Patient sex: M
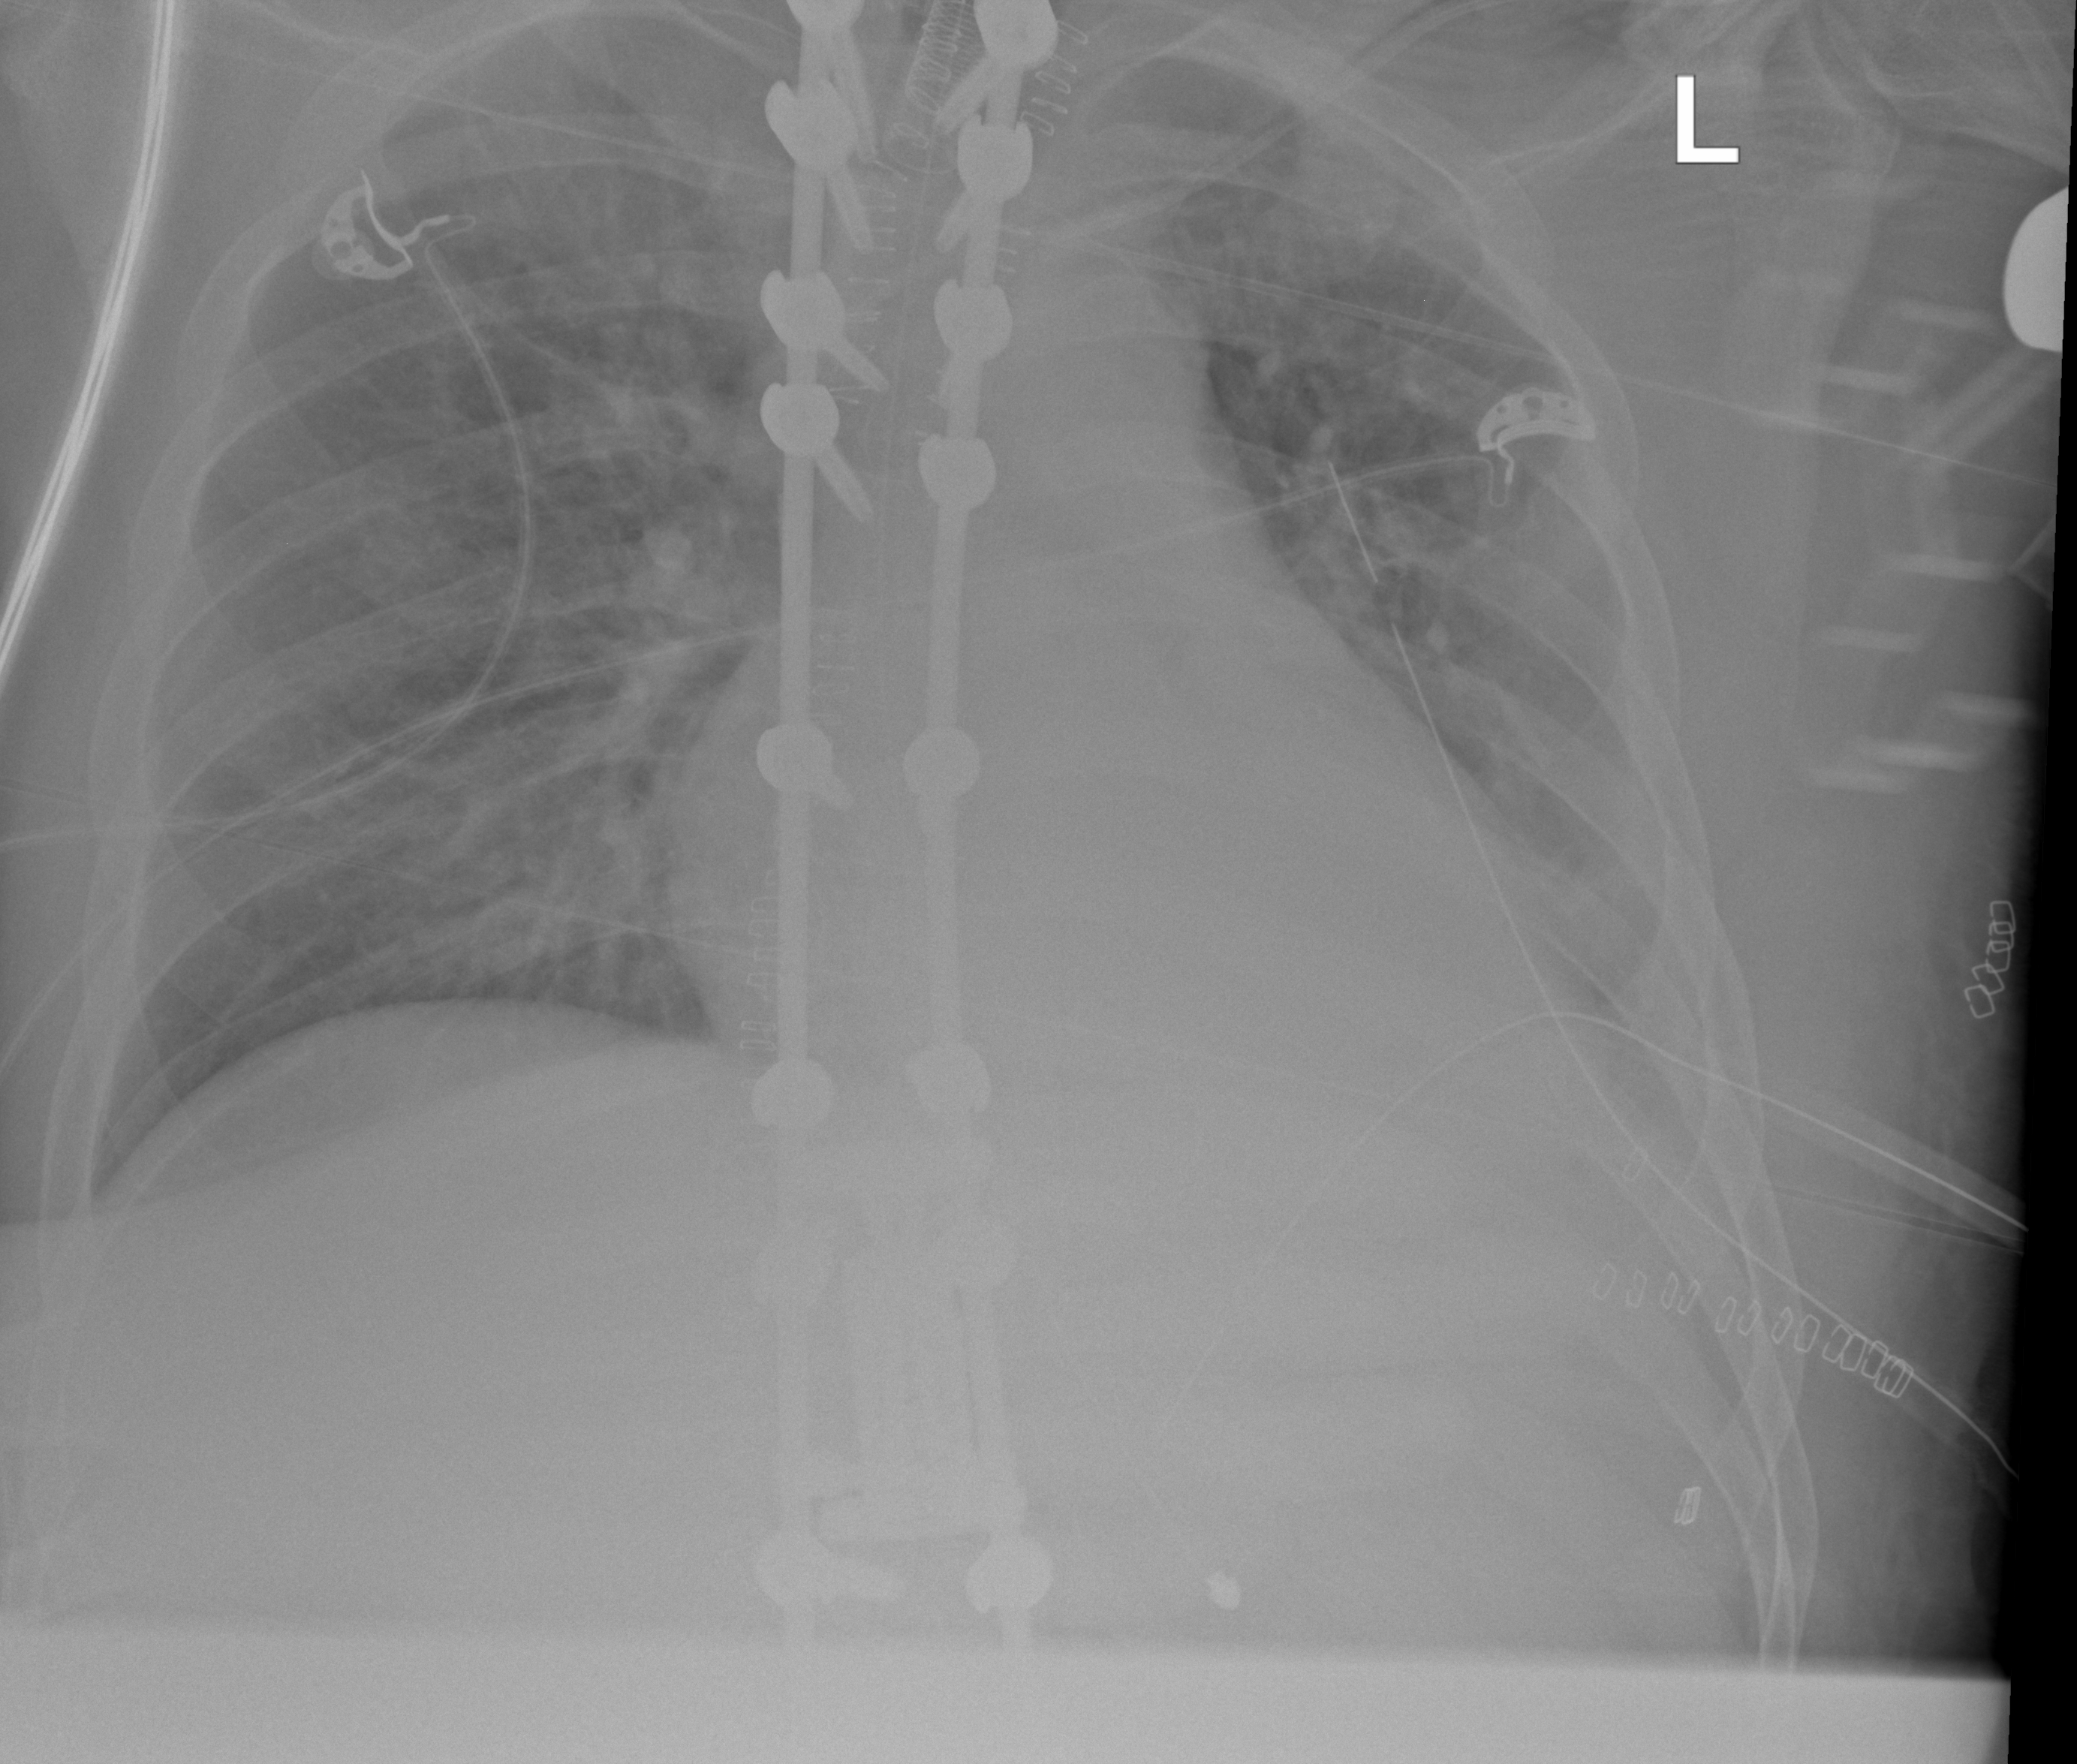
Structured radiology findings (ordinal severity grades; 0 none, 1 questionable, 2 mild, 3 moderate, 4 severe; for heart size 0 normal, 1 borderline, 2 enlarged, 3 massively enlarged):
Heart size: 2
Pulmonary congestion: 2
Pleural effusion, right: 0
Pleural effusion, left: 1
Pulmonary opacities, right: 2
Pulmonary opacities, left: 2
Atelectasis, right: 0
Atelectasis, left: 2